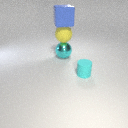
large cyan metal sphere to the left of small cyan rubber cylinder